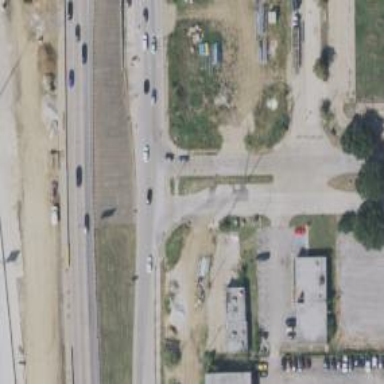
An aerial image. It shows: Secondary road with frontage road.